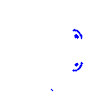
Particle: pion